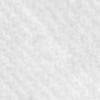
Label: no_change